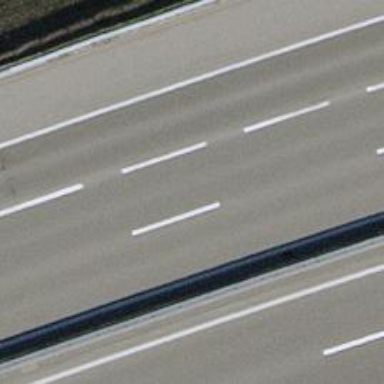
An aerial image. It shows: Asphalt motorway link.